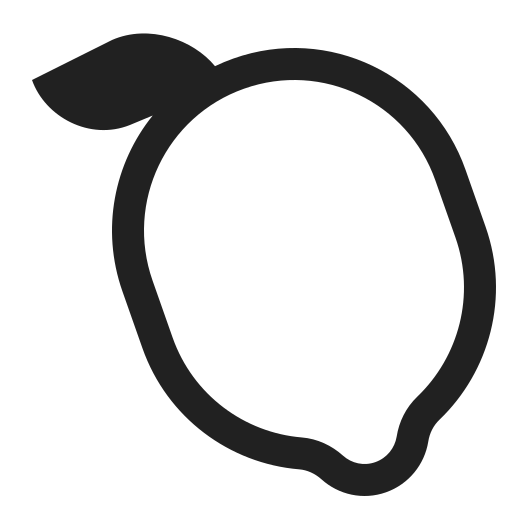
lemon high contrast